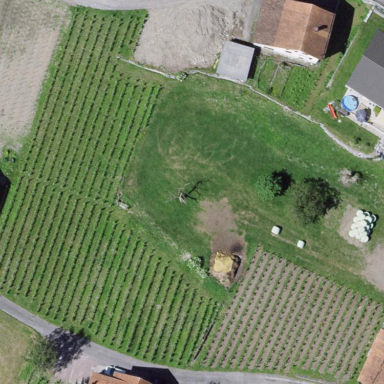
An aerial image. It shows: Vineyard.